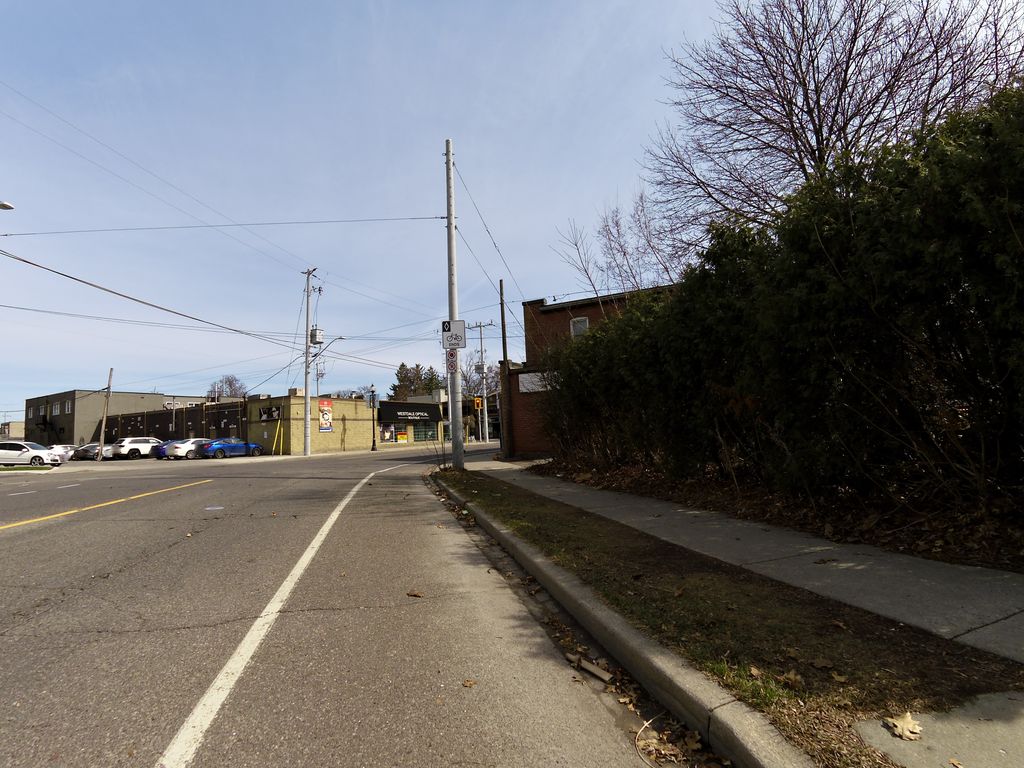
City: hamilton